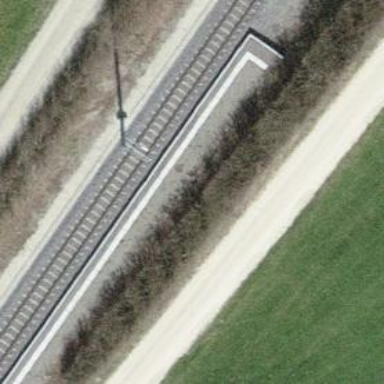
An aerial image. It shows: Gravel track with grade 2 tracktype.